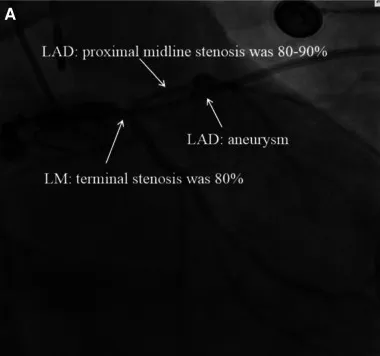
Images of the patient's cardiogram. (A) Foot position angle imaging.
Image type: radiology (ct)